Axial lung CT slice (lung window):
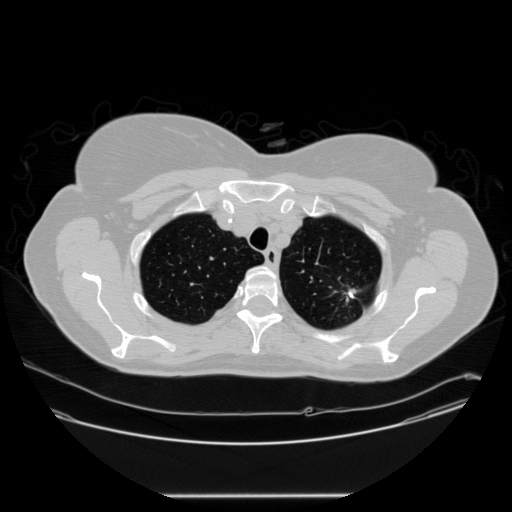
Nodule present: no